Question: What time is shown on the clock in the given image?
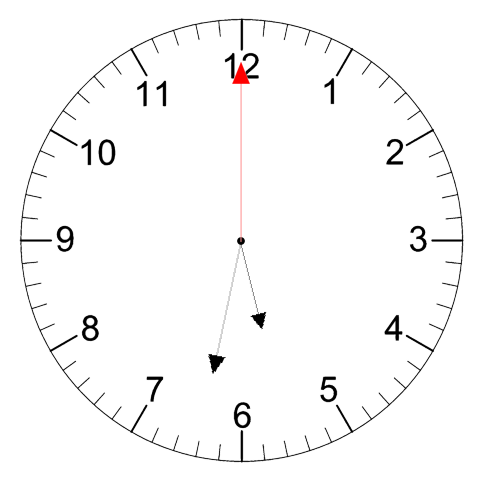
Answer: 05:32:00